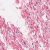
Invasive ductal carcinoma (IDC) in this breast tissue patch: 0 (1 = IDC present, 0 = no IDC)